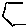
Label: hexagon